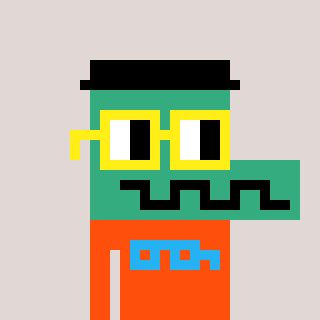
a pixel art character with square yellow glasses, a crocodile-shaped head and a orange-colored body on a warm background